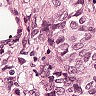
Metastatic tissue present: yes